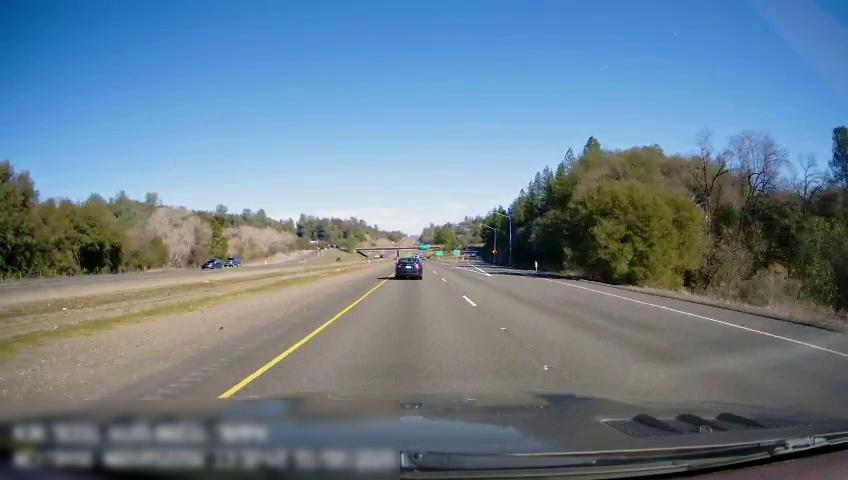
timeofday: Day
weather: Sunny
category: Drivable Space
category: Drivable Space
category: Vehicles | Car
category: Vehicles | SUV
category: Vehicles | Car
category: Lanes | Current Lane
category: Lanes | Current Lane
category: Lanes | Alternate Lane
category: Lanes | Alternate Lane
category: Lanes | Alternate Lane
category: Traffic | Signs